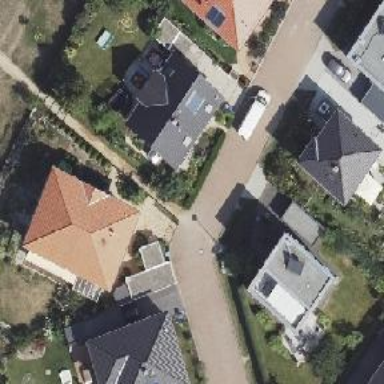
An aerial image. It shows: Living street.